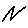
Label: zigzag